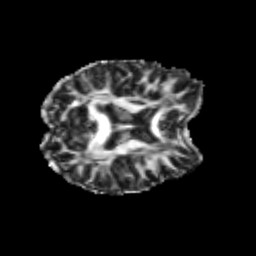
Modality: FA
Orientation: axial
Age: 24
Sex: male
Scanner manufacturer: siemens
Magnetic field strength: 3 T
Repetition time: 3.5 s
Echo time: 0.104 s